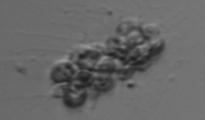
Label: Leptocylindrus_mediterraneus